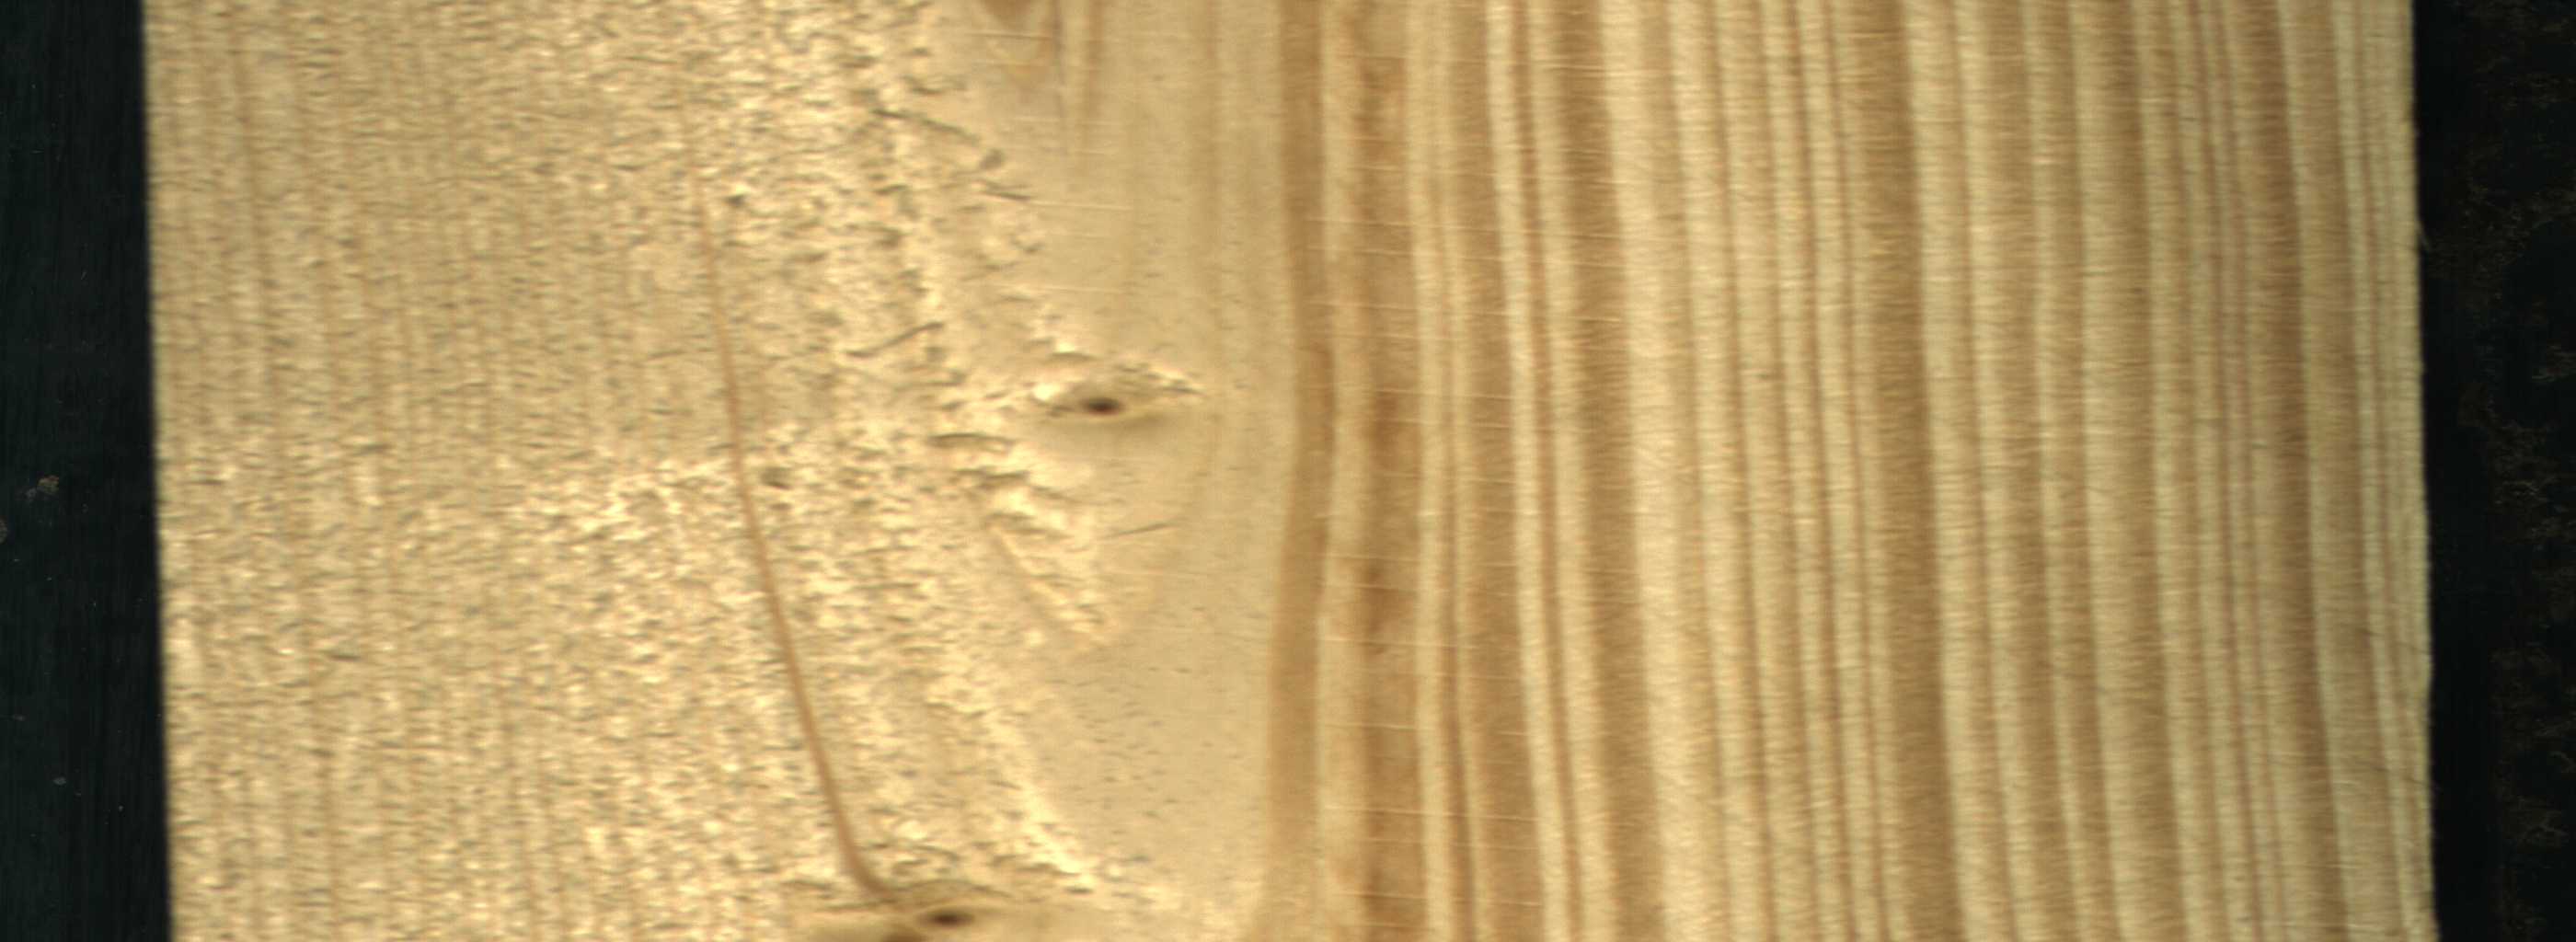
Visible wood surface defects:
Live_Knot
Live_Knot